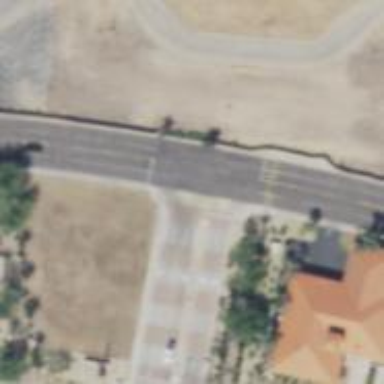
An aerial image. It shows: Solid stop line on the road.